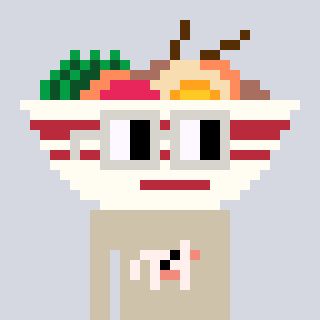
a pixel art character with square light gray glasses, a noodles-shaped head and a bege-colored body on a cool background